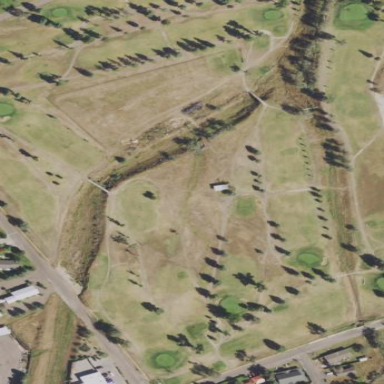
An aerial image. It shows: Golf course surrounded by greenery.